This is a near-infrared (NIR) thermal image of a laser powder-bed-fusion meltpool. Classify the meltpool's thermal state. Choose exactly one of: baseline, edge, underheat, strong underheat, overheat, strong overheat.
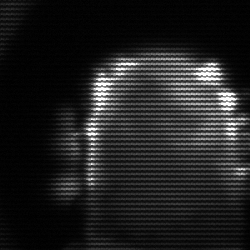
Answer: baseline